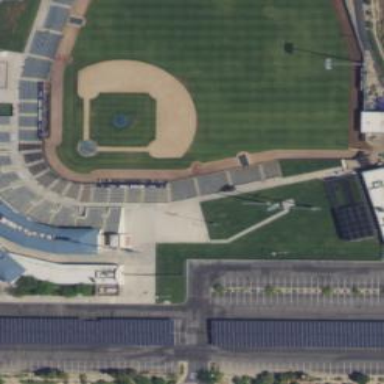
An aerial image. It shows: Baseball stadium for sports and leisure activities.